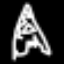
Label: The Eiffel Tower